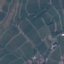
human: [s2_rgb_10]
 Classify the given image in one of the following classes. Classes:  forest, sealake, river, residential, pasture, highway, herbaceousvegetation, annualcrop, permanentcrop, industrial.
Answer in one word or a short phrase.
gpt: PermanentCrop